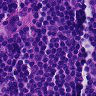
Metastatic tissue present: no